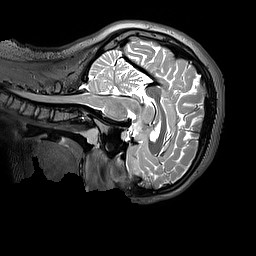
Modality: T2w
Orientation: sagittal
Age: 12
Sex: female
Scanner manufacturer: siemens
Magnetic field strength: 3 T
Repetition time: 3.2 s
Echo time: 0.408 s